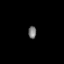
Tissue: prostate
Cell type: T cells
Senescence score: 0.2615
Nuclear area (px): 99
Mean DAPI intensity: 118.414